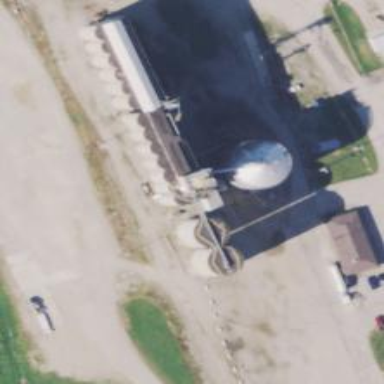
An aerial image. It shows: Silo.